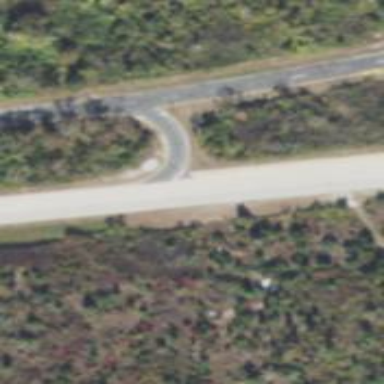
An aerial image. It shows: Secondary link road.